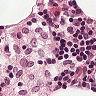
Metastatic tissue present: no